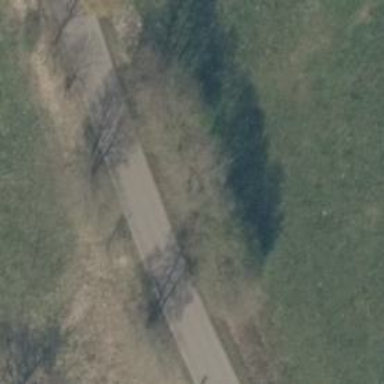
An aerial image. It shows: Asphalt road classified as tertiary.